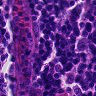
Metastatic tissue present: no